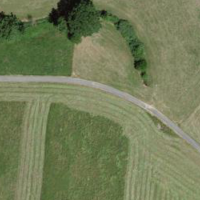
EUNIS habitat code: 52
Species observed at this site:
Ajuga reptans